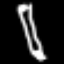
Label: pencil